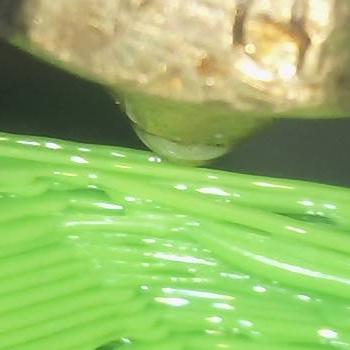
Flow rate: 49%